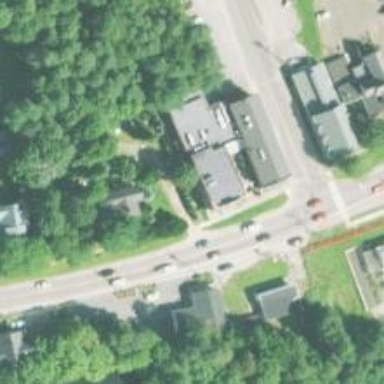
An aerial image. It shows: Footway crossing.